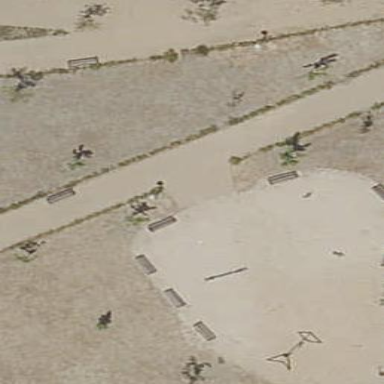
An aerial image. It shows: Playground area for leisure land.